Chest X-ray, PA view. Patient: 49 years old, sex F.
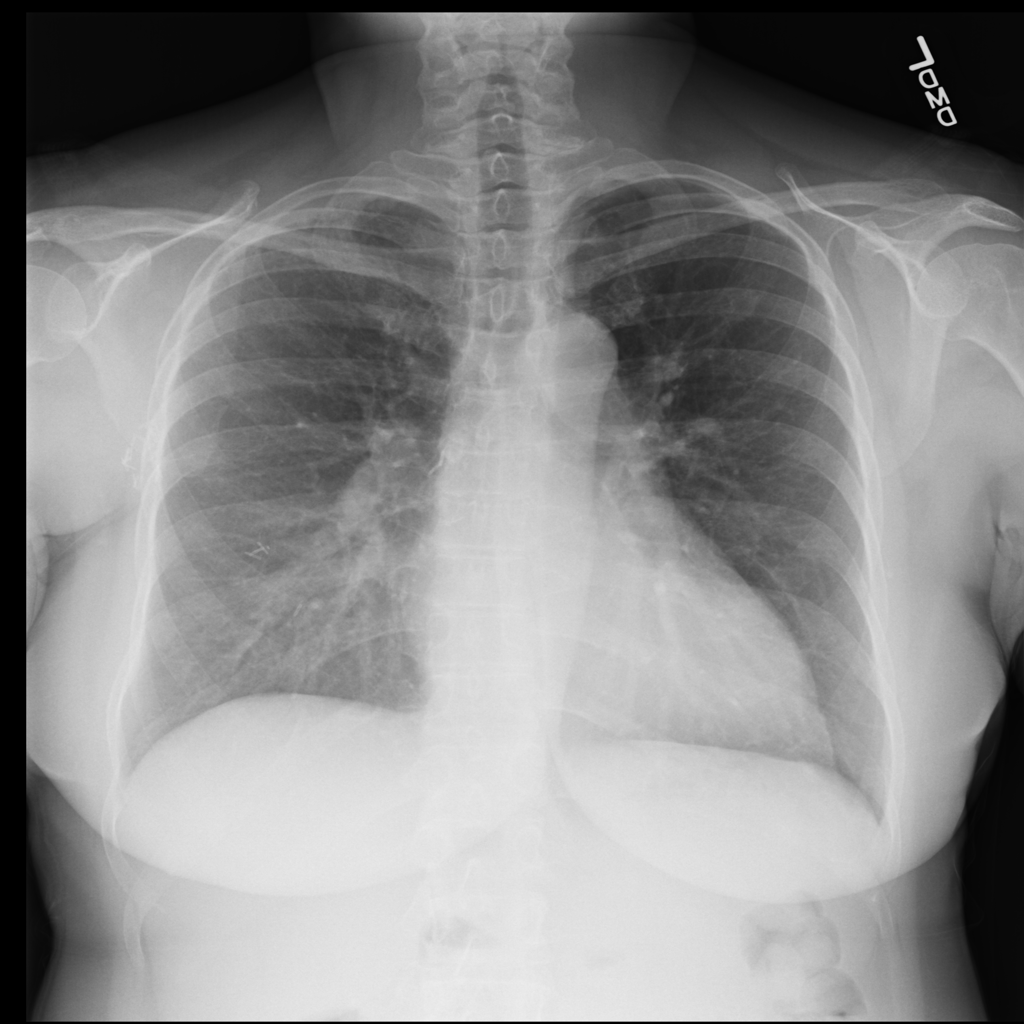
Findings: Fibrosis